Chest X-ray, AP view. Patient: 65 years old, sex M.
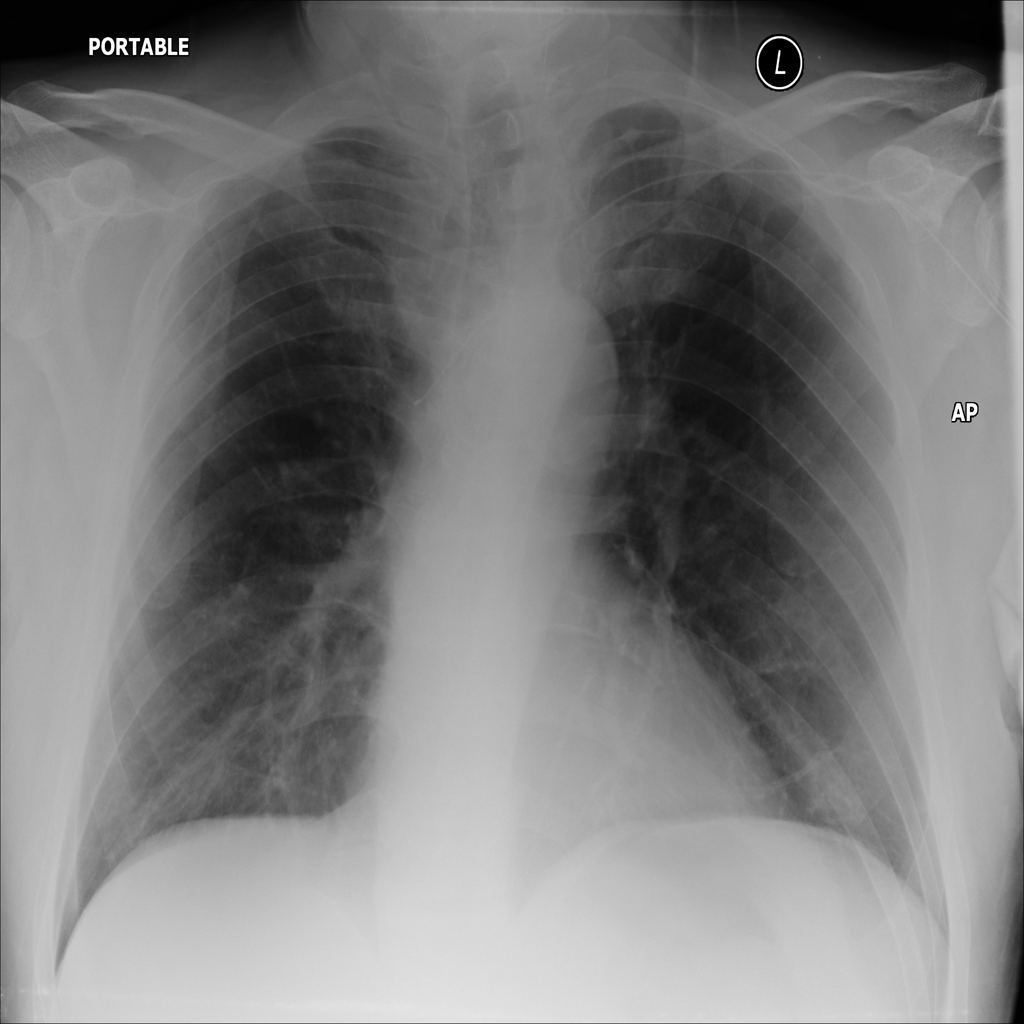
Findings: No Finding